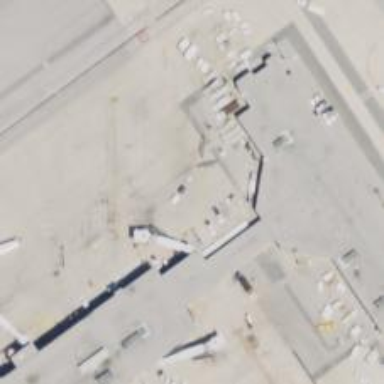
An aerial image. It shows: Airport gate.